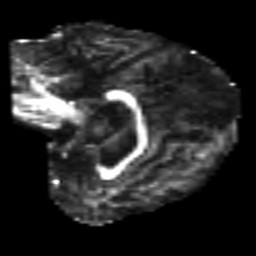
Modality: FA
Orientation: sagittal
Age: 61
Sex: female
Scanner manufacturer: siemens
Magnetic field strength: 3 T
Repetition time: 4.987 s
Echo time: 0.0792 s